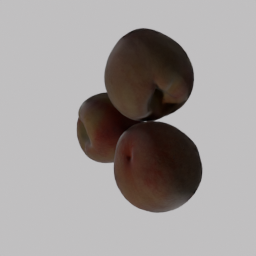
Label: nature